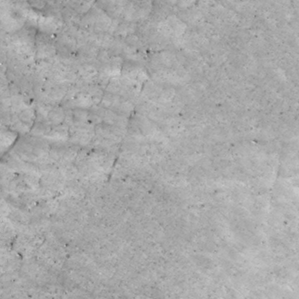
Label: non_frost